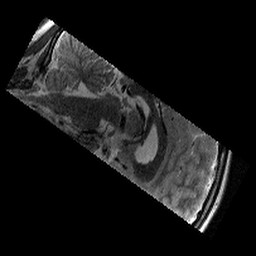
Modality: T2w
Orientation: sagittal
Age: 11
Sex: male
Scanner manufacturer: siemens
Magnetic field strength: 3 T
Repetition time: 9.23 s
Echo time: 0.067 s